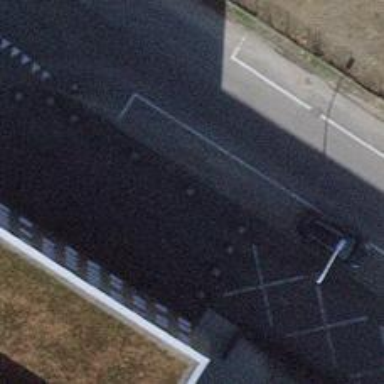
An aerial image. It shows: Concrete bollard serving as barrier.